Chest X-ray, AP view. Patient: 59 years old, sex M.
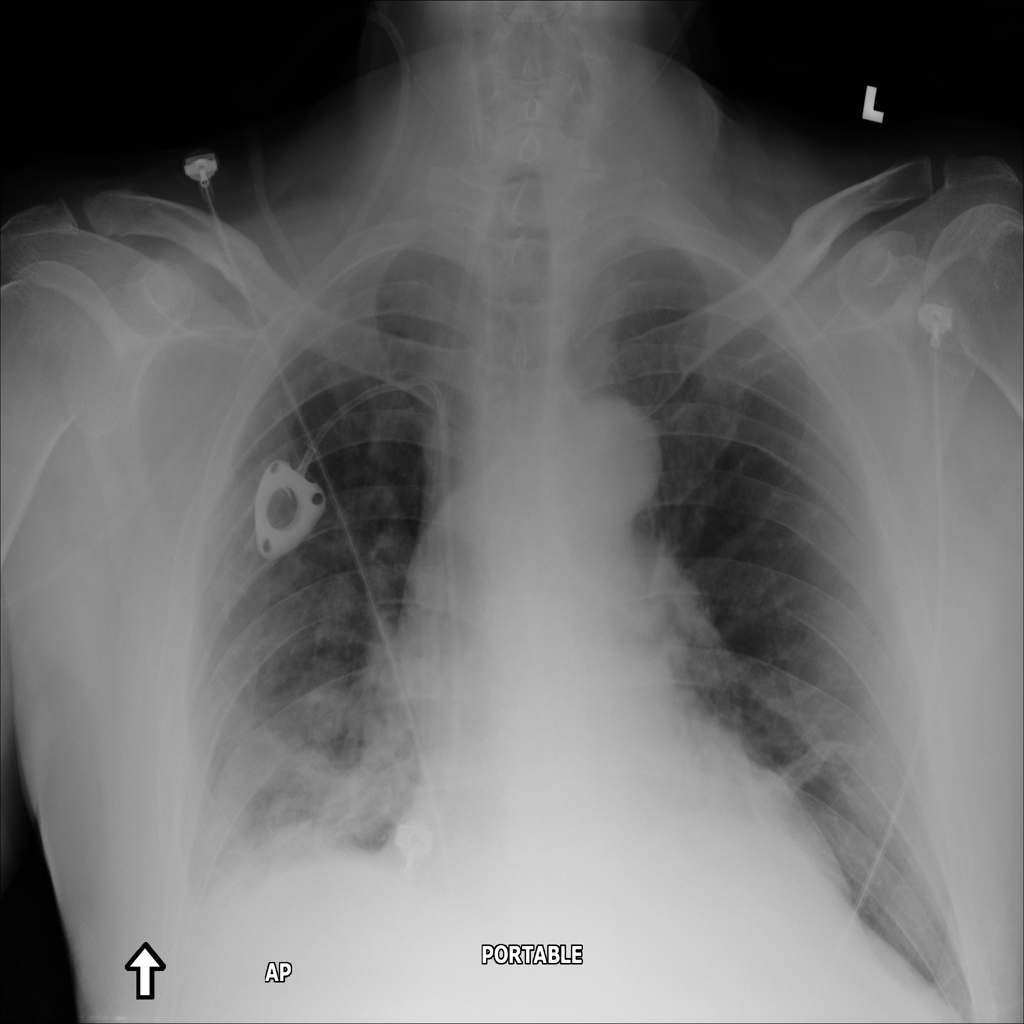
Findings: Atelectasis